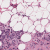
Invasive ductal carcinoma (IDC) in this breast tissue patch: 1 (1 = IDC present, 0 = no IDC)